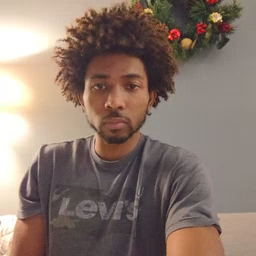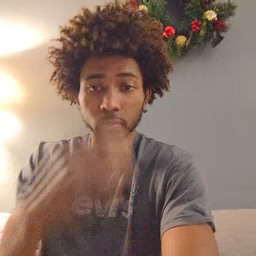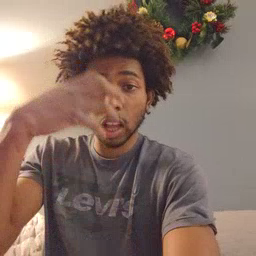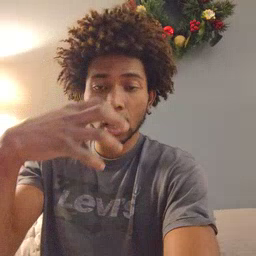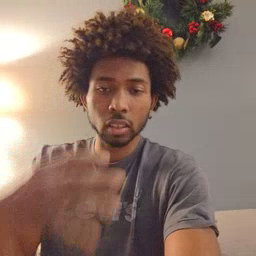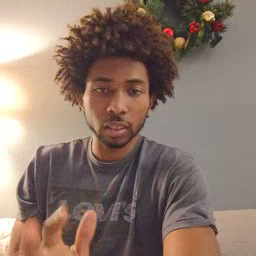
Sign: hat